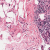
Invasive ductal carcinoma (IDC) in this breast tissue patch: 0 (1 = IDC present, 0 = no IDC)